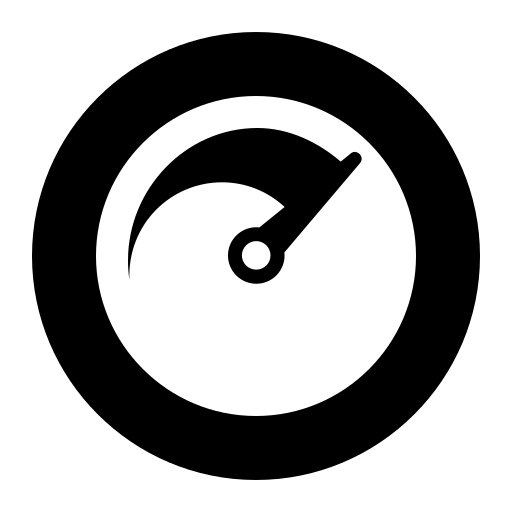
Tags: icon, FontAwesome, fa-icon, brand, cloudscale